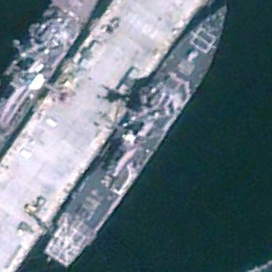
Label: destroyer